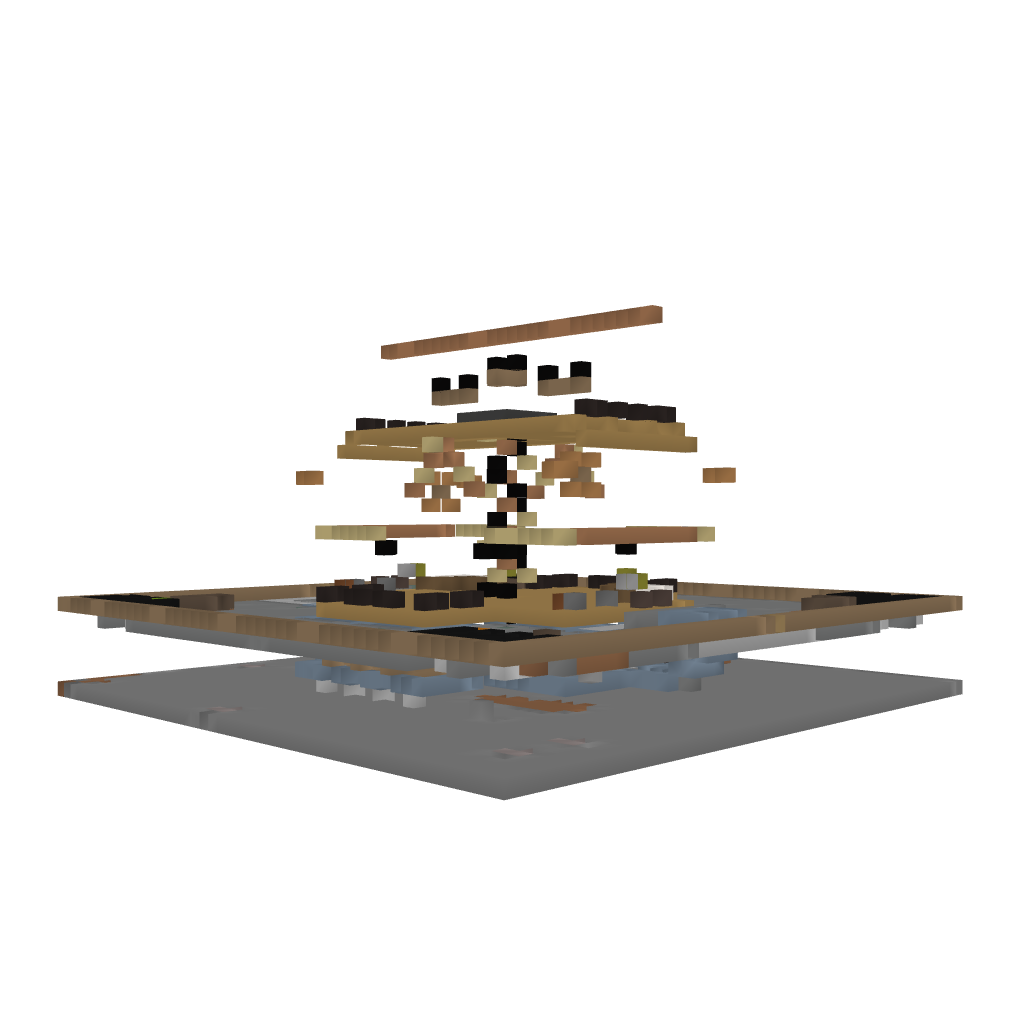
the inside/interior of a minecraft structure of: kierownik's mansion